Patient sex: M
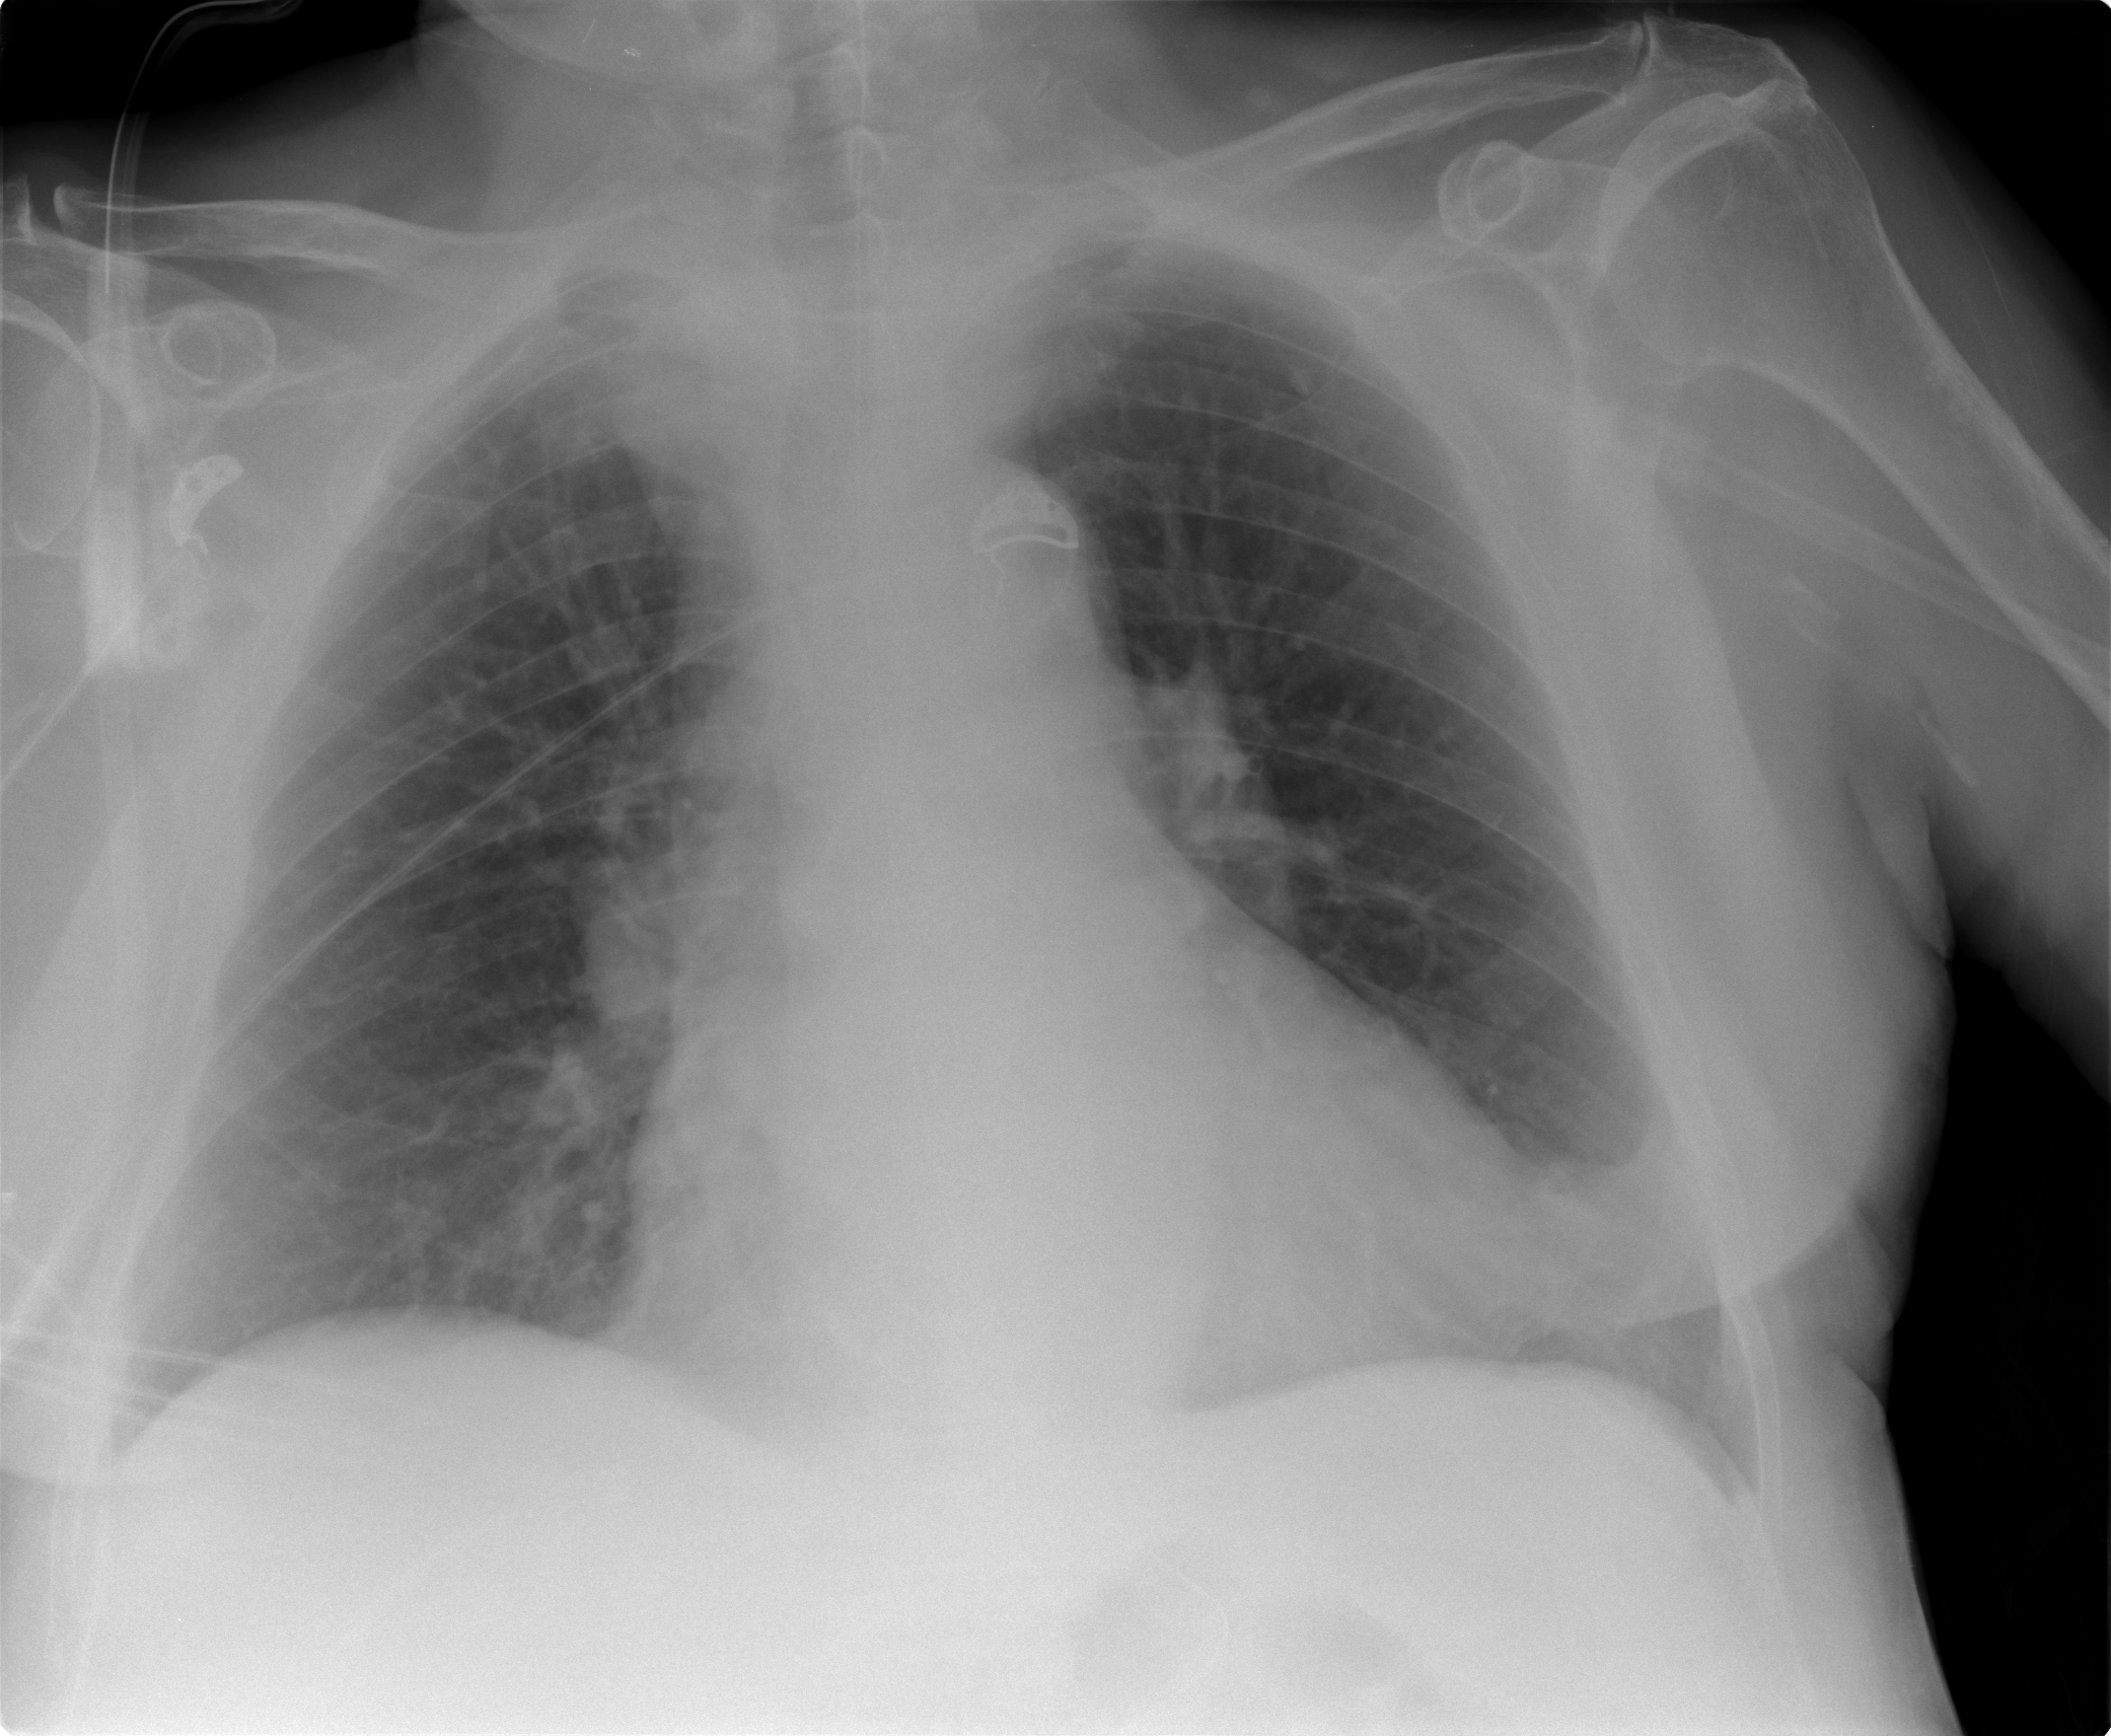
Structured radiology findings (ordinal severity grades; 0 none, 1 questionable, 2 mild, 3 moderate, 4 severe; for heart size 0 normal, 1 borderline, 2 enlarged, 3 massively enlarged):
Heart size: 0
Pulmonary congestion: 2
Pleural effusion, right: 0
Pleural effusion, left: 2
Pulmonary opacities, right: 0
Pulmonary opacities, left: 0
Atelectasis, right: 0
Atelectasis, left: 2